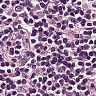
Metastatic tissue present: no